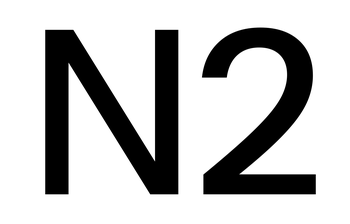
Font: InstrumentSans_Medium